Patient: sex M, age 66
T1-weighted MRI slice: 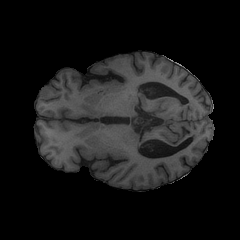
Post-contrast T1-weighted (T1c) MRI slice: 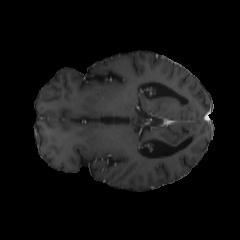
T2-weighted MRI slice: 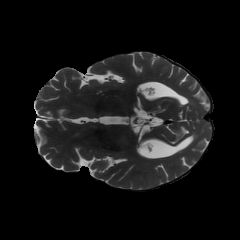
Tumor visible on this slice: yes
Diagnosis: Glioblastoma, IDH-wildtype
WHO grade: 4